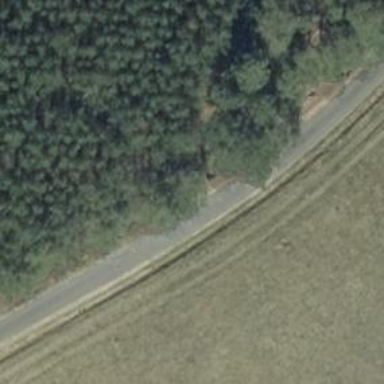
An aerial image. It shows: Unclassified road with asphalt surface featuring dedicated bicycle lane.